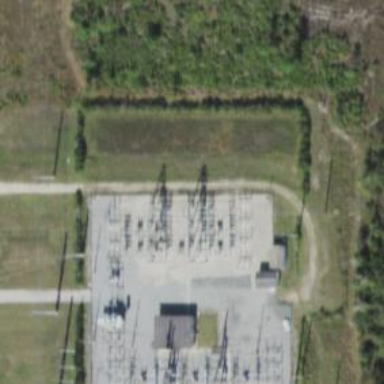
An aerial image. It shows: Switch for power supply.